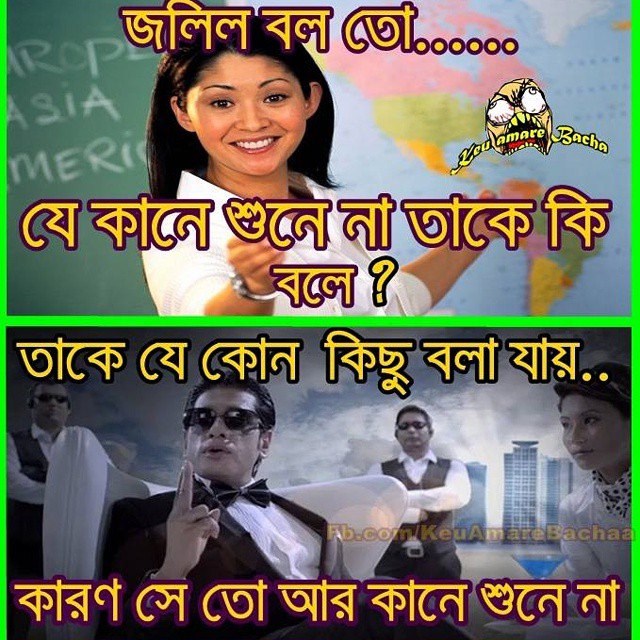
Caption: জলিল বল তো... যে কানে শুনে না তাকে কি বলে ? তাকে যে কোন কিছু বলা যায় কারণ সে তো আর কানে শুনেনা
Label: hate